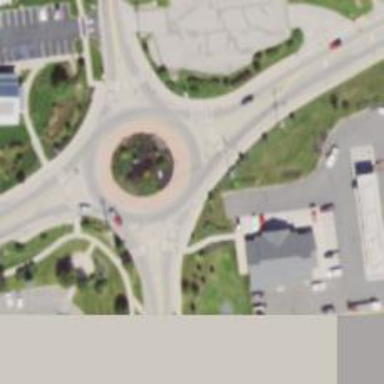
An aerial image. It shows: Tertiary road made of asphalt leading to roundabout junction.